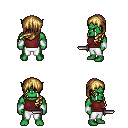
a pixel art fantasy rpg character, male body template, orc, green skin, maroon sleeveless shirt, white pants, blonde left-swept hairstyle, white cloth bracers, dagger, four views (front, back, left, right), 2x2 character sprite sheet, small pixel art, hard edges, no anti-aliasing